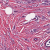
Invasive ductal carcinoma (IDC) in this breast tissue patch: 0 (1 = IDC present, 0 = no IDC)